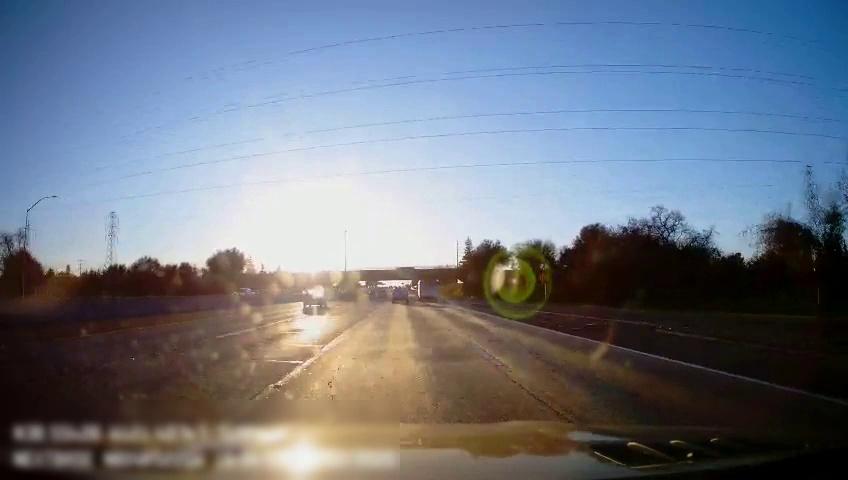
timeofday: Day
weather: Sunny
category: Drivable Space
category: Vehicles | SUV
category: Vehicles | SUV
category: Vehicles | Bus
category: Vehicles | Truck
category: Lanes | Alternate Lane
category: Lanes | Alternate Lane
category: Lanes | Current Lane
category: Lanes | Alternate Lane
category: Lanes | Alternate Lane
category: Traffic | Signs
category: Traffic | Signs